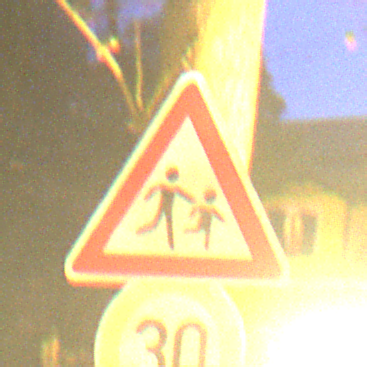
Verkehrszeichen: KinderLinks
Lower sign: Geschwindigkeit30
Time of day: Night
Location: Outdoor (Urban)
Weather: Clear
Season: NotSpecified
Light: Artificial